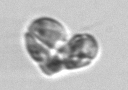
Label: Karenia